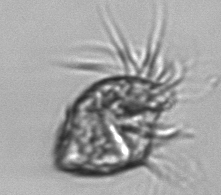
Label: Strombidium_morphotype1